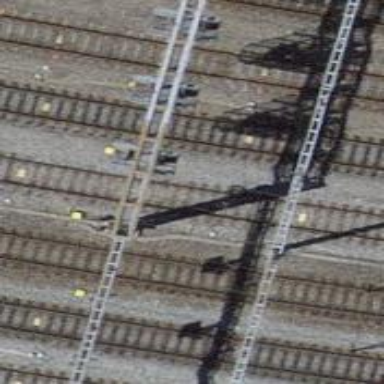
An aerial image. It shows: Railway signal.